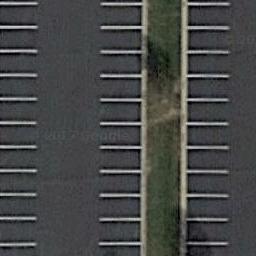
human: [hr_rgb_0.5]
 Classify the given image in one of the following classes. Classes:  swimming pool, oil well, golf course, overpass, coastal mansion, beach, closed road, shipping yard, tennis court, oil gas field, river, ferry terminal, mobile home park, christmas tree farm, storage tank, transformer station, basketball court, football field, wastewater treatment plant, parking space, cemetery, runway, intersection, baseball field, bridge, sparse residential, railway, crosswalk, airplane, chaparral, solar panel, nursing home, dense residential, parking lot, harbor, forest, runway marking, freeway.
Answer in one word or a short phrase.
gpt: parking space